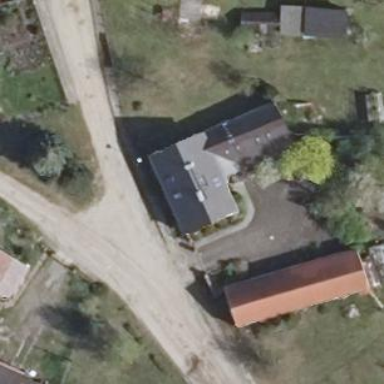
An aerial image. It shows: Residential building with gabled roof oriented along direction.